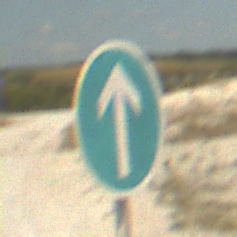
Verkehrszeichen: VorgeschriebeneFahrtrichtungGeradeaus
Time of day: Midday
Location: Outdoor (Beach)
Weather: PartlyCloudy
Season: NotSpecified
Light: Natural